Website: lowes
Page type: customer-info-address
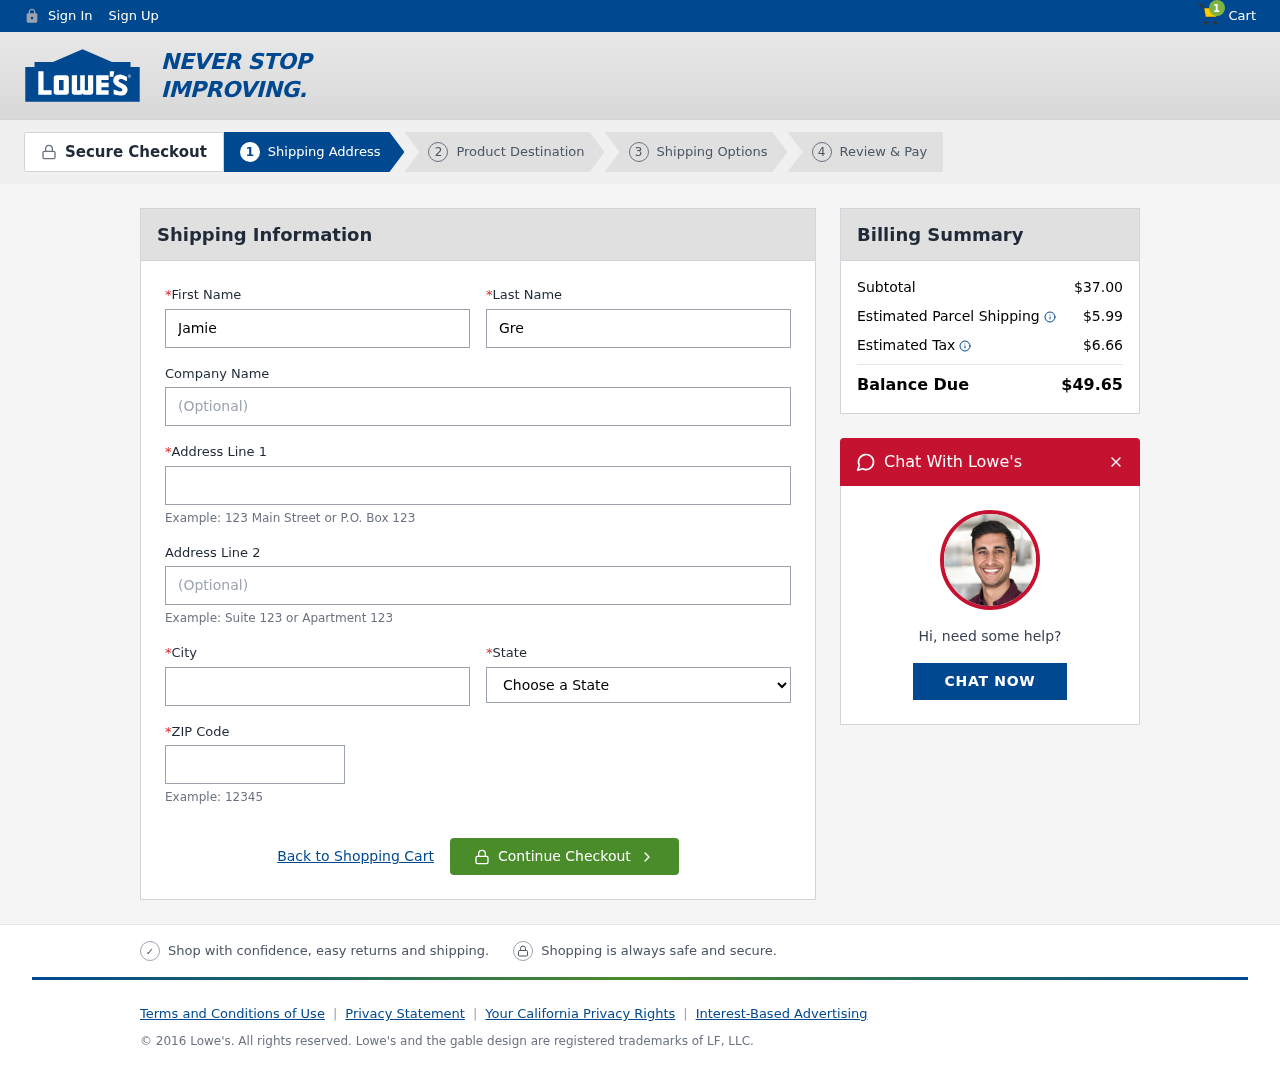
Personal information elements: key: PII_CITY
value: Josephville
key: PII_COMPANY
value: Larson-Franklin
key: PII_FIRSTNAME
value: Jamie
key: PII_LASTNAME
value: Green
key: PII_POSTCODE
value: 70611
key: PII_STATE
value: Arizona
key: PII_STREET
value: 966 Catherine Ways Suite 813
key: PII_STREET2
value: Apt. 344
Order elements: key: ORDER_NUM_ITEMS
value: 1
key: ORDER_SUBTOTAL
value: $37.00
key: ORDER_SHIPPING_COST
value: $5.99
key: ORDER_TAX
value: $6.66
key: ORDER_TOTAL
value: $49.65